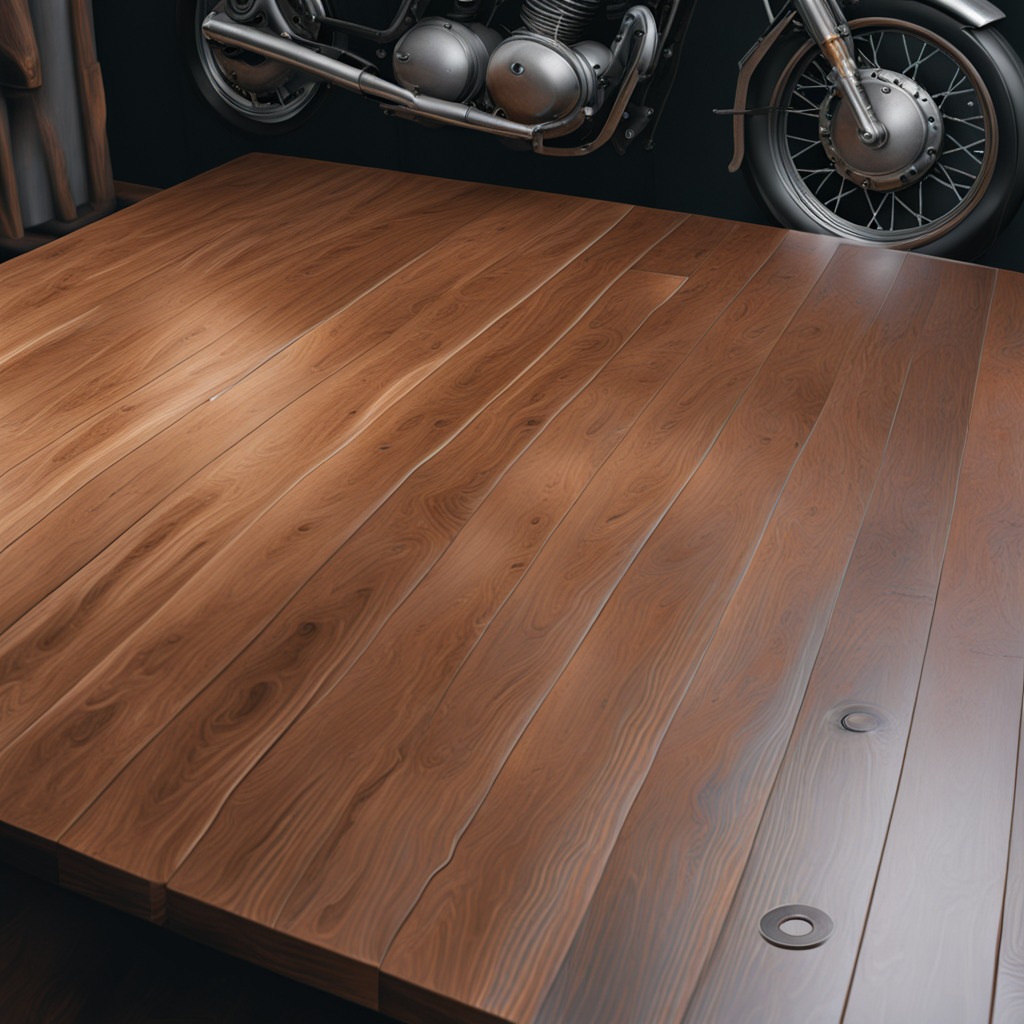
A flat metal washer is lying on an oil-spilled wooden table in a vintage motorcycle garage.